【题型】填空题　【知识点】立体几何　【难度】easy
某同学在参加魔方实践课时，制作了一个工艺品，如图，该工艺品可以看成是一个球被一个棱长为 6 的正方体的六个面所截后剩余的部分，球心与正方体的中心重合，若其中一个截面圆的周长为 $4\pi$，则该球的表面积是\underline{\qquad\qquad}.

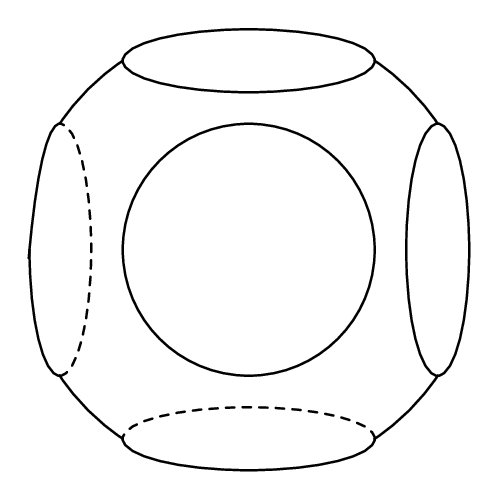
【解答】
【答案】 $52\pi$

【分析】 画出球心截面图，分析求出球的半径求解即可.

【详解】 球心的截面图如图，

则 $OA=3$，由截面圆的周长为 $4\pi$，得 $2\pi \cdot AB = 4\pi$，

解得 $AB=2$，球的半径是 $\sqrt{OA^2 + AB^2} = \sqrt{3^2 + 2^2} = \sqrt{13}$，

所以该球的表面积为 $4\pi \times (\sqrt{13})^2 = 52\pi$.

故答案为：$52\pi$.
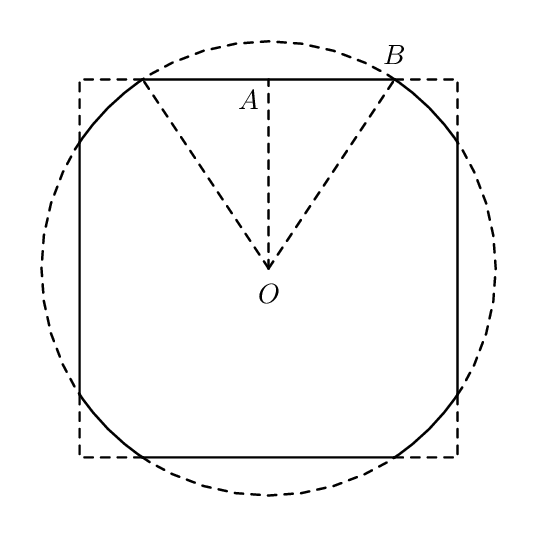